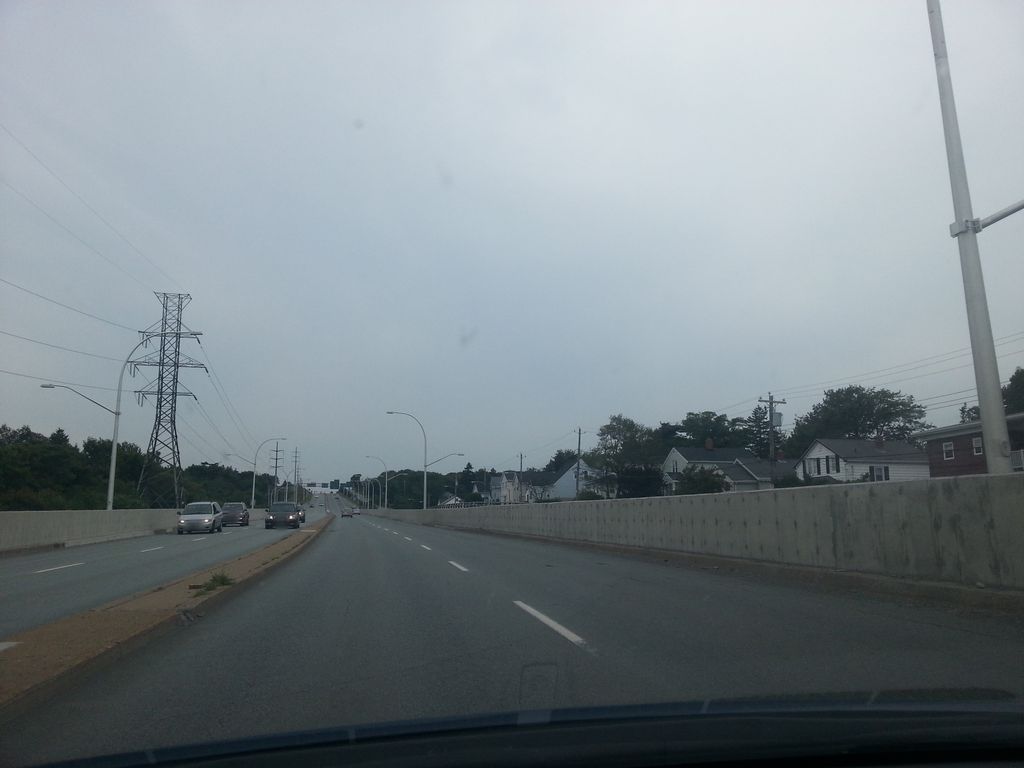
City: halifax